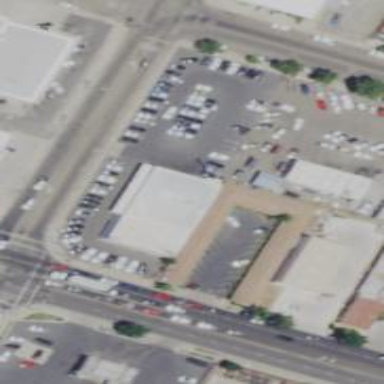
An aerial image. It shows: Commercial building that serves as motel for tourists.